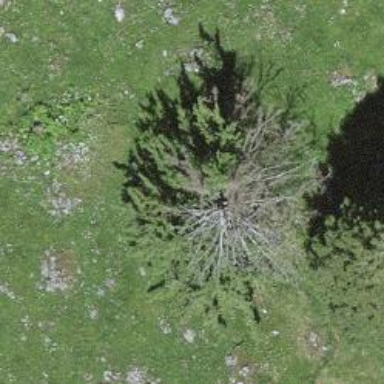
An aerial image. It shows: Needle-leaved tree in nature.